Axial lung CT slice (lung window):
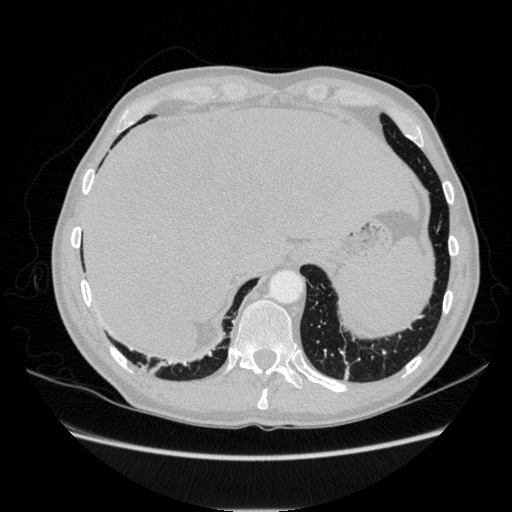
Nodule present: no